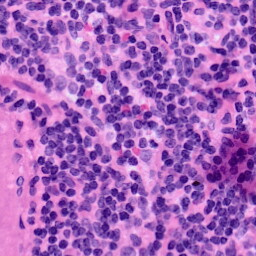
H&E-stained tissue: LymphNode